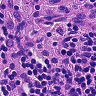
Metastatic tissue present: no